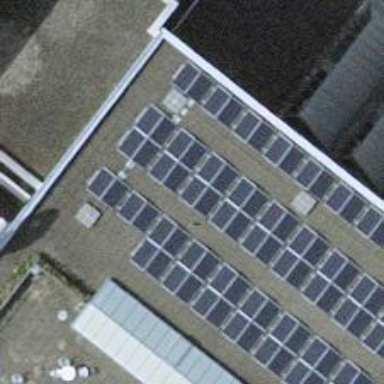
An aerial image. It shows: Solar power generator using photovoltaic method with solar photovoltaic panel types.